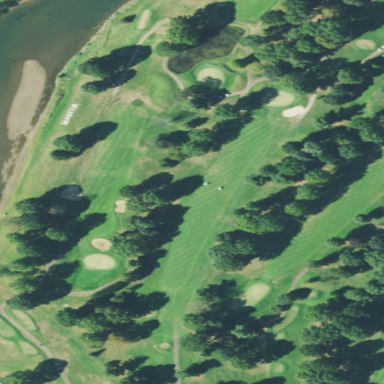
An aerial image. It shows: Grassy area designated as golf fairway.